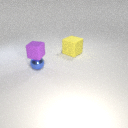
small blue metal sphere to the left of large yellow rubber cube